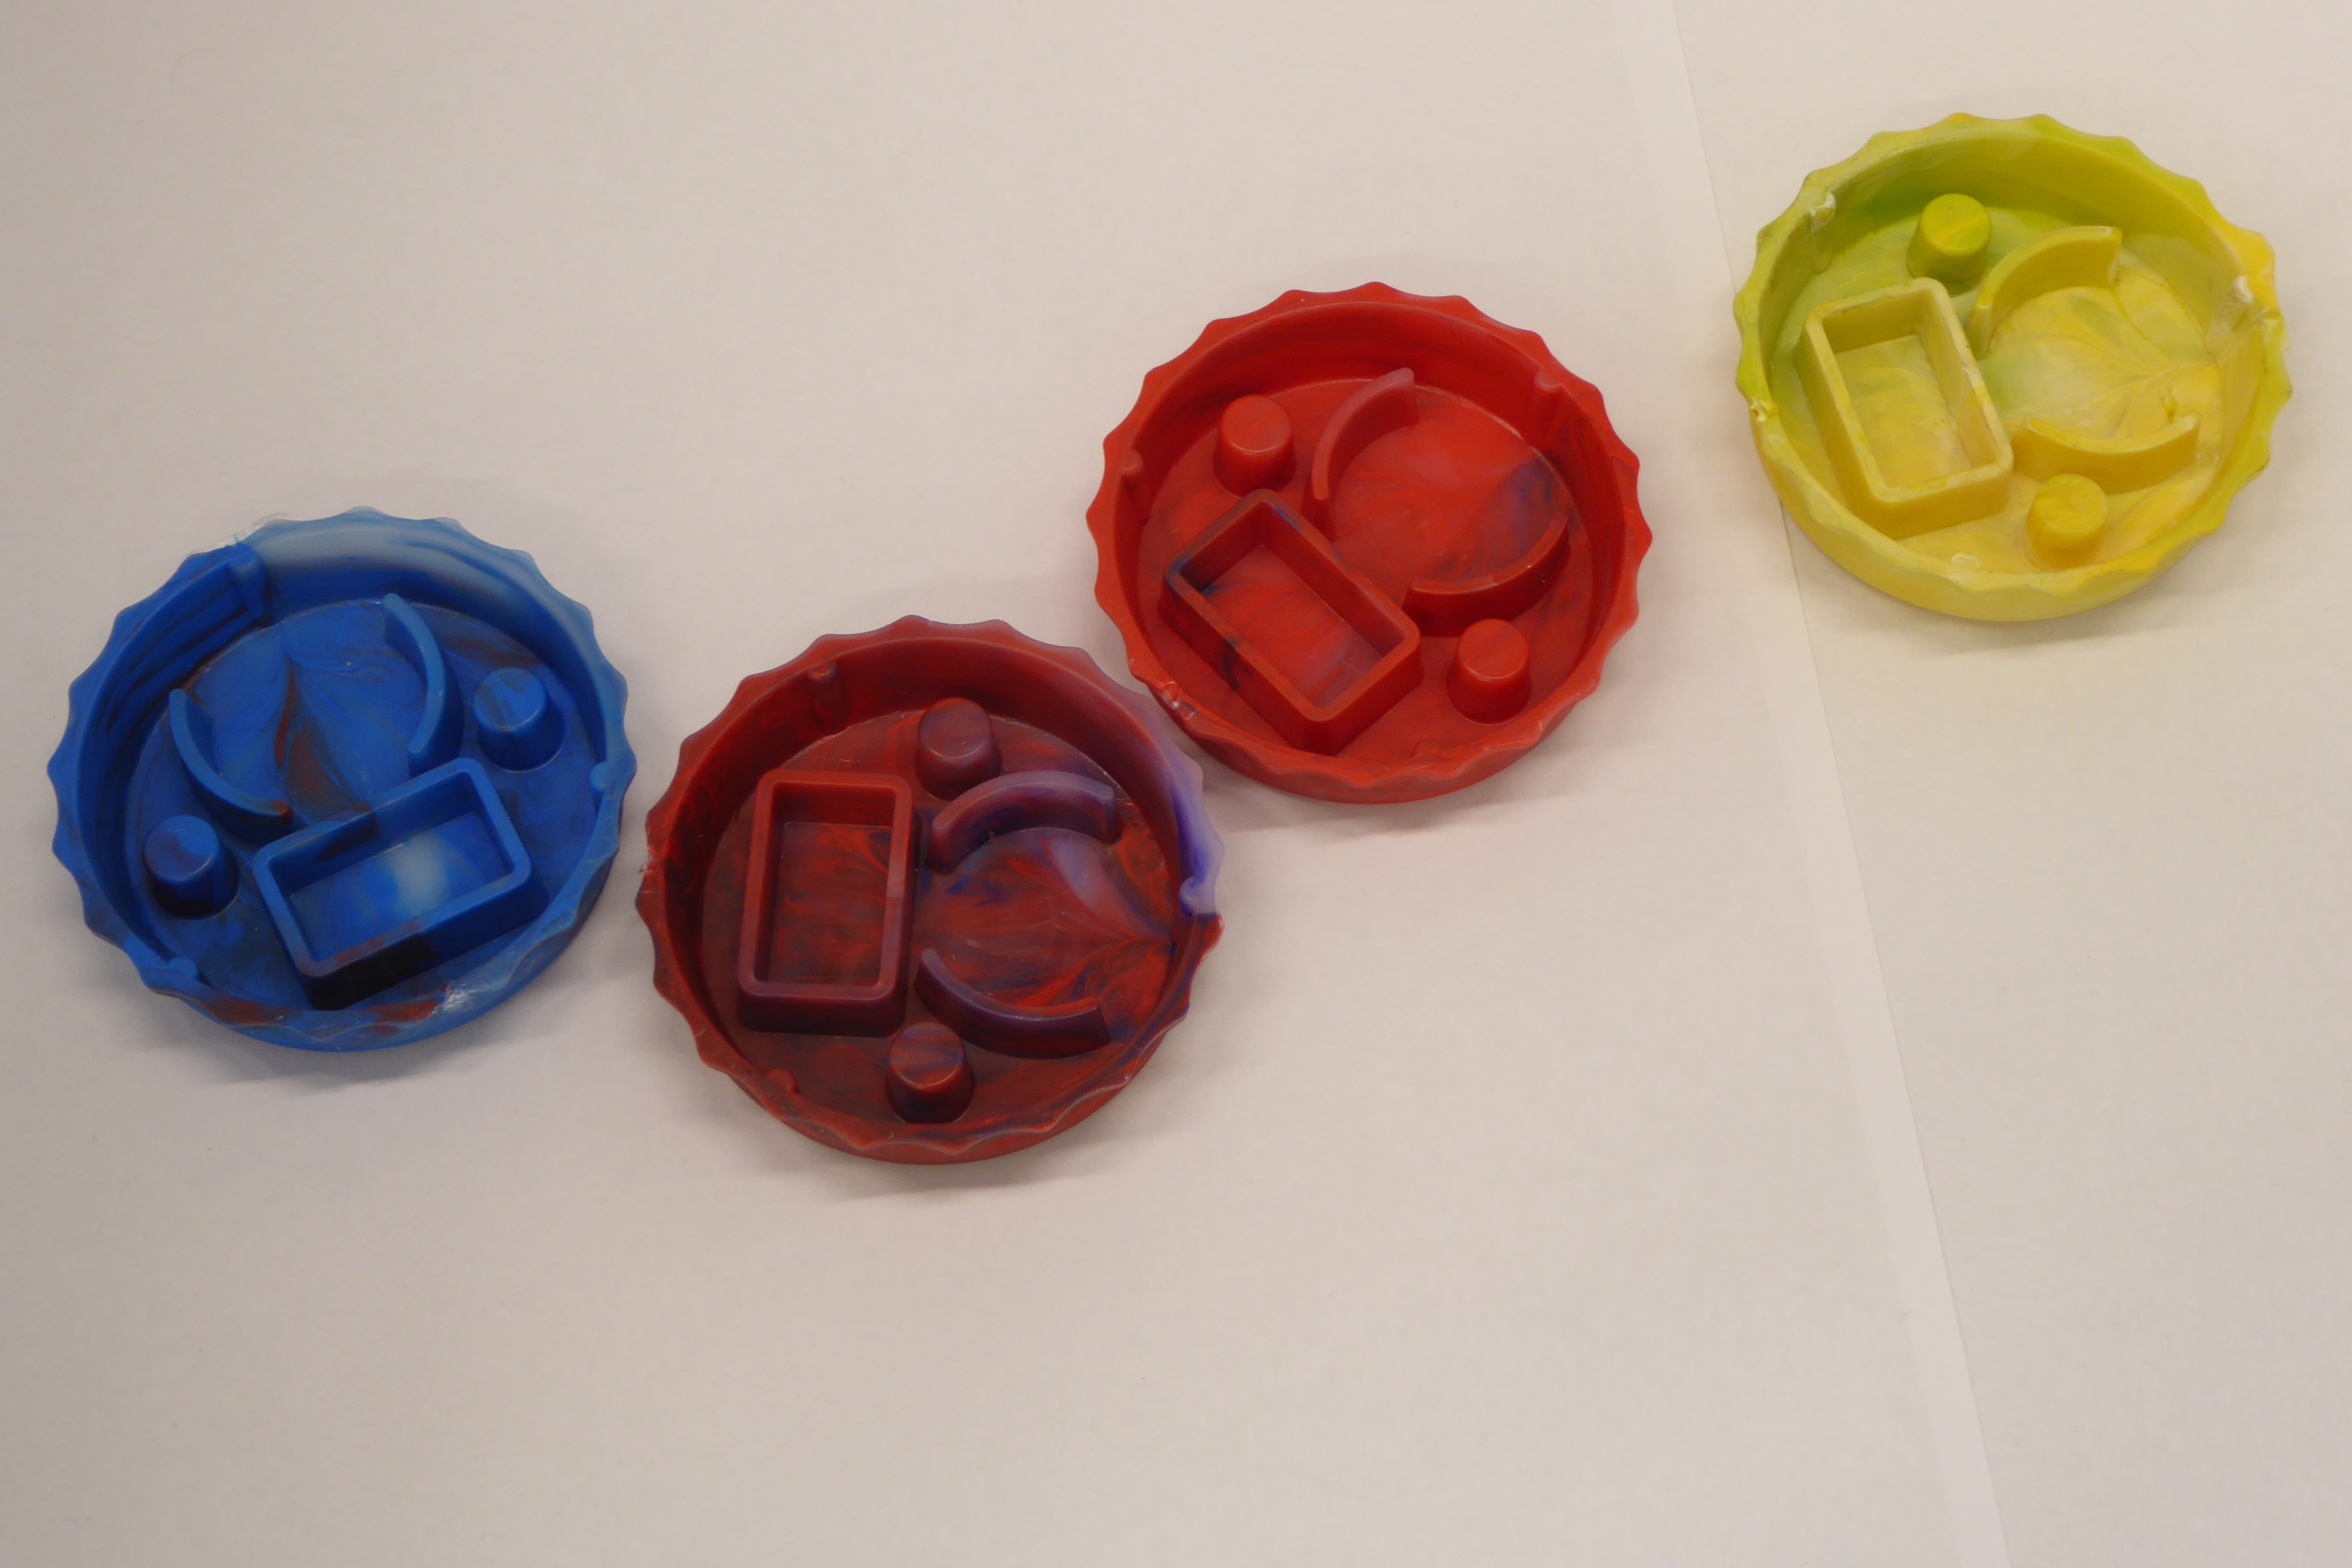
Label: Bottle Opener - Cover